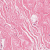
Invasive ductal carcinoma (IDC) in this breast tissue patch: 0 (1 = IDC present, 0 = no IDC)